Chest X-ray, PA view. Patient: 54 years old, sex F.
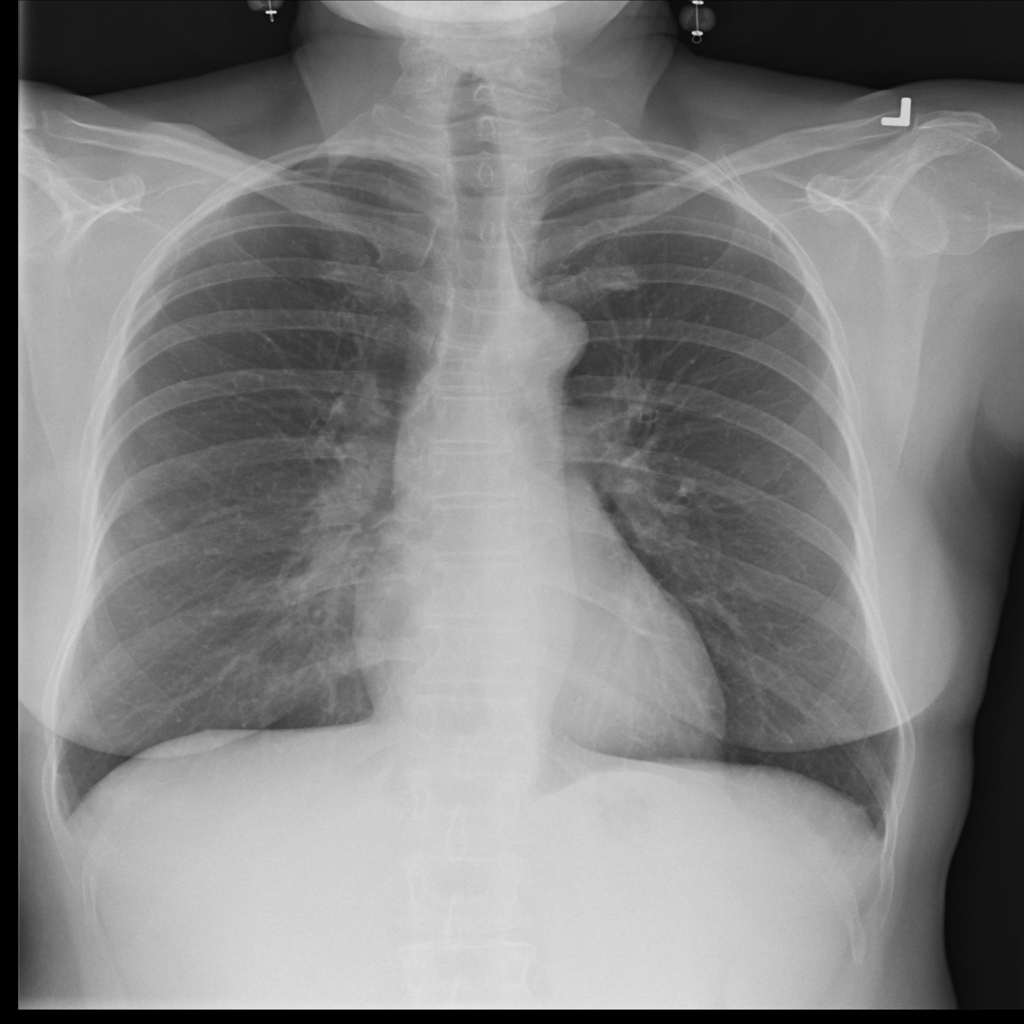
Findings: No Finding